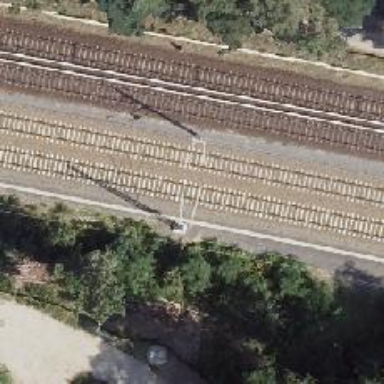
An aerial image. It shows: Milestone along the railway with catenary mast.